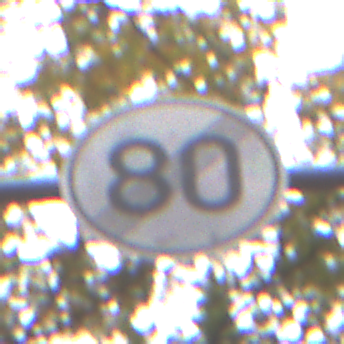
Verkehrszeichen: EndeGeschwindigkeit80
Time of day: Midday
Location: Outdoor (Nature)
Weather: Overcast
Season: NotSpecified
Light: Natural